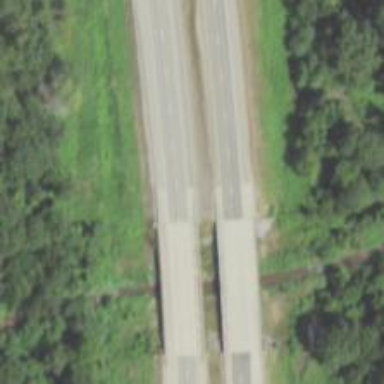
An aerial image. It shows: Beam structure bridge on trunk highway.